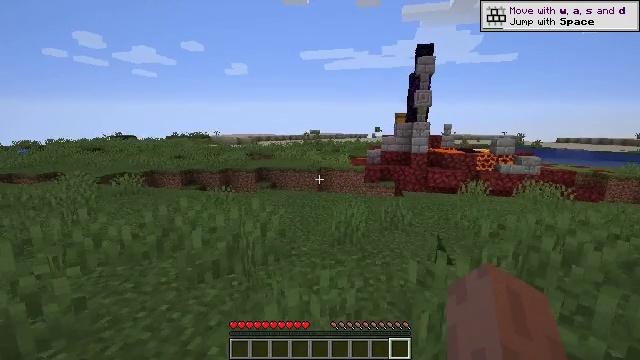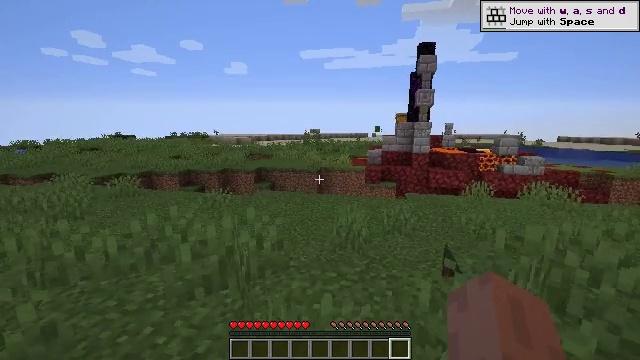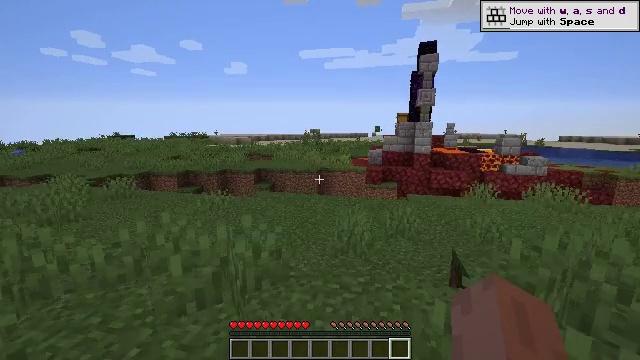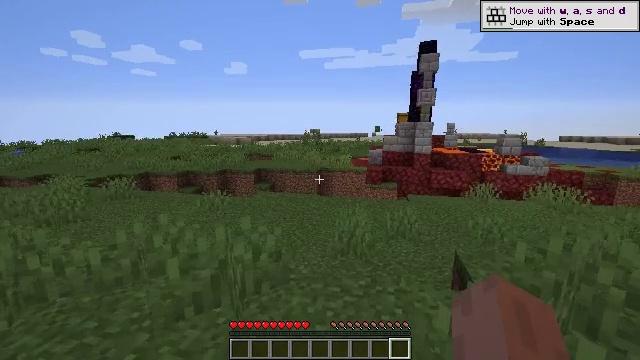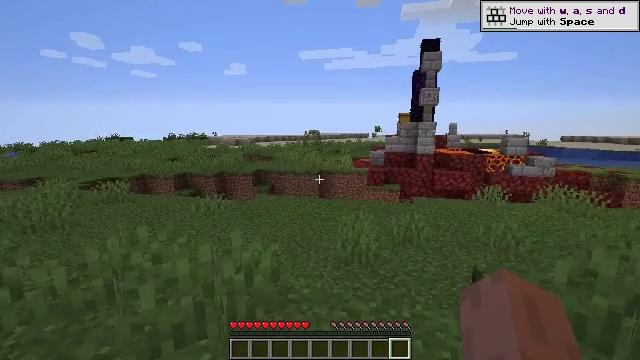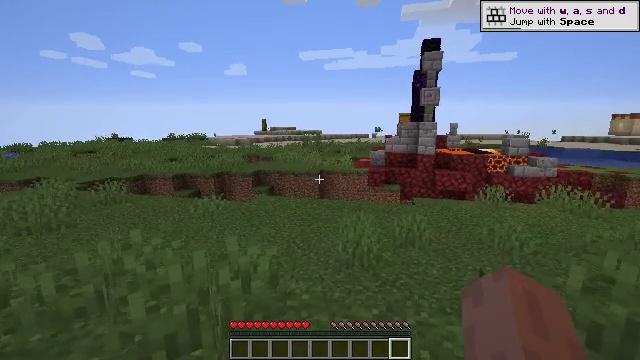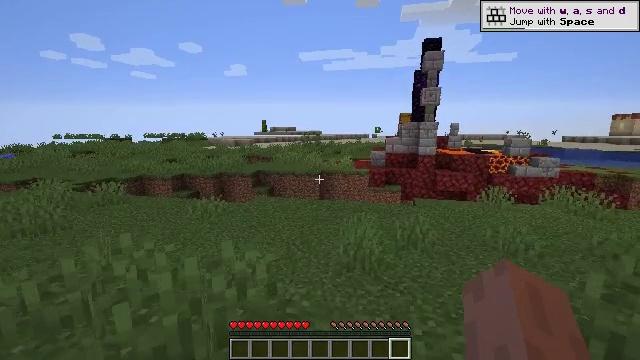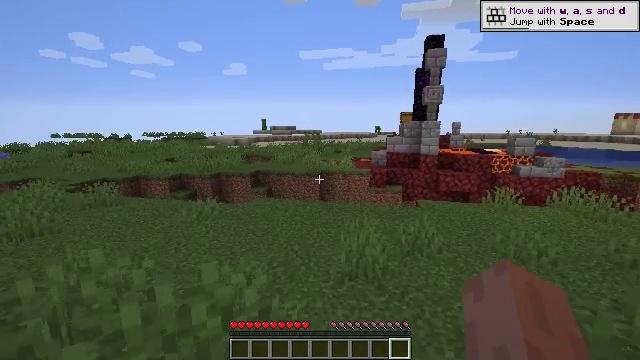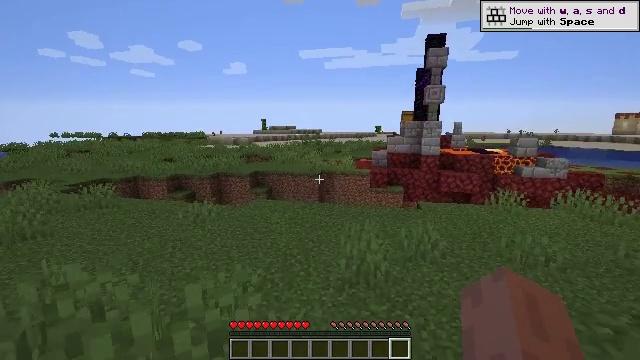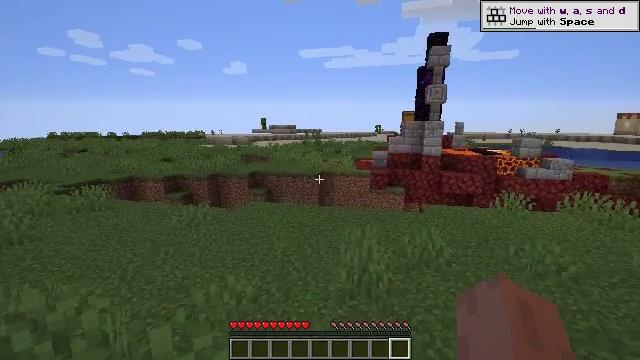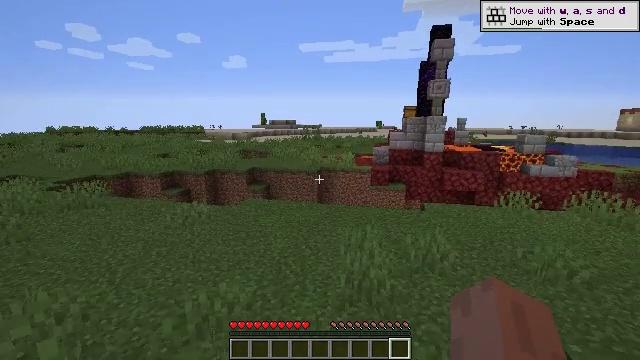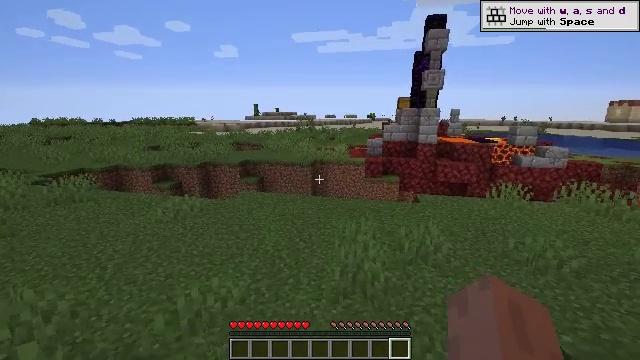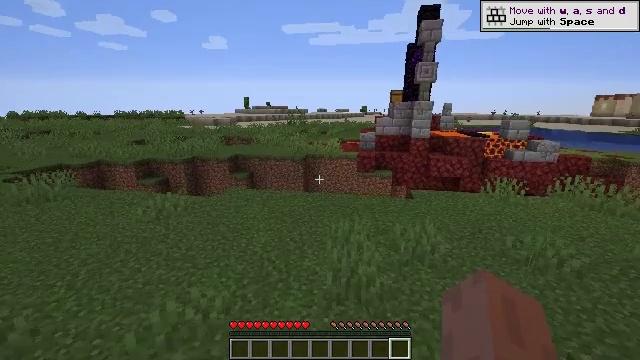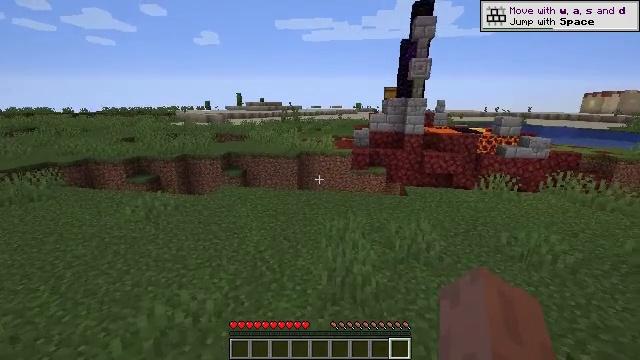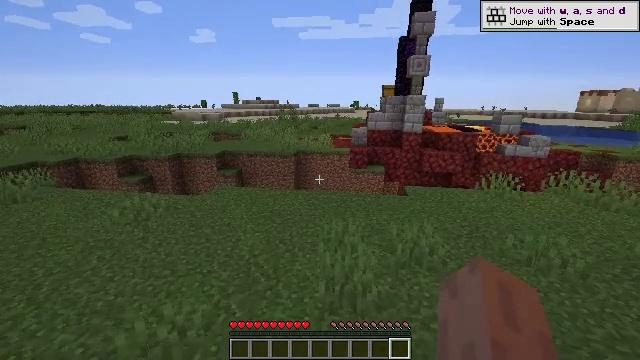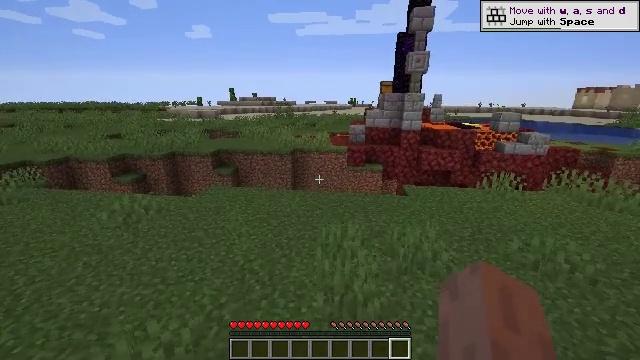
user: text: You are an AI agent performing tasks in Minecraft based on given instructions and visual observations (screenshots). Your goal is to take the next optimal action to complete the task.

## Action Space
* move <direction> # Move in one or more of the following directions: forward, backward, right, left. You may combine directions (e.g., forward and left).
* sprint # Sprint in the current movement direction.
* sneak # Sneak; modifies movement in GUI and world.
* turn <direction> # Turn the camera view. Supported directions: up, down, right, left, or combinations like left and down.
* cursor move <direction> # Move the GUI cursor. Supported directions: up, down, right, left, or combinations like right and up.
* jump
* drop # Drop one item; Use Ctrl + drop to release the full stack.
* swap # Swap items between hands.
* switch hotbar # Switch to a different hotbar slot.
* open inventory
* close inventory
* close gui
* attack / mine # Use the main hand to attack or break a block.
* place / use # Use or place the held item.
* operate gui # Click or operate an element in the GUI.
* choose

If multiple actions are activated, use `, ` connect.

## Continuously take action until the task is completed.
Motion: motion action
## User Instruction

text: Gather oak logs from trees.
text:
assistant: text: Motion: move forward
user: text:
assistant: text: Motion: move forward
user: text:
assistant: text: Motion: move forward
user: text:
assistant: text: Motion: move forward
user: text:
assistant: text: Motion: move forward
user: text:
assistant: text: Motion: move forward
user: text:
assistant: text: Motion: move forward
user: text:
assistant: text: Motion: move forward
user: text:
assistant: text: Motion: move forward
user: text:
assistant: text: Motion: move forward, turn down
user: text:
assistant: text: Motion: move forward, turn right and down
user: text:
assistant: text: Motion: move forward, turn right and down
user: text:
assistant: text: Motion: move forward, turn right
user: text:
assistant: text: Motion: move forward
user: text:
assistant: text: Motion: move forward
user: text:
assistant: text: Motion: move forward
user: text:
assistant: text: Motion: move forward
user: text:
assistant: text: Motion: move forward
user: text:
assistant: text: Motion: move forward
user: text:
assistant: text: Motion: move forward
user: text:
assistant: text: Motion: move forward
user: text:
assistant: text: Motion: move forward
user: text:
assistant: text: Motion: move forward
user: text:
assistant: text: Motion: move forward
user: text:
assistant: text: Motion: move forward
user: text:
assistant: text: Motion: move forward
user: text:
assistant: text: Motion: move forward
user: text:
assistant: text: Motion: move forward, turn right
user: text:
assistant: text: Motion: move forward, turn right and up
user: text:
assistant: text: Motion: move forward, turn right and up